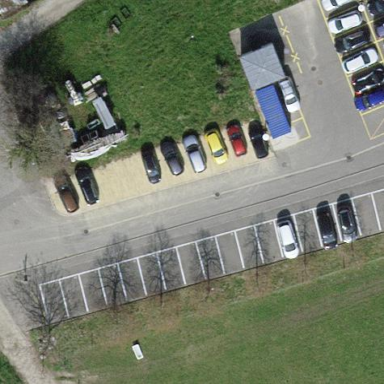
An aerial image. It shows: Parking available on the street side.